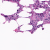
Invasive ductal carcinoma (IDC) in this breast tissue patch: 0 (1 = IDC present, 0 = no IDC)